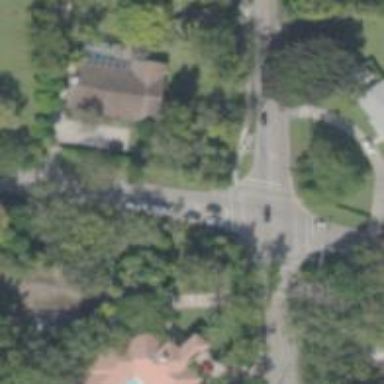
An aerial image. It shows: Marked road crossing.